Field crop: maize
Growth stage: 1
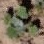
Species: chenopodium